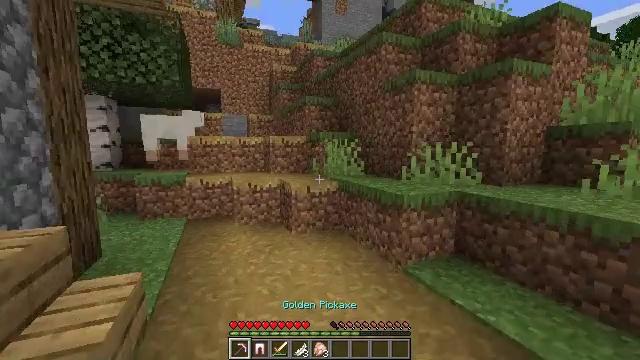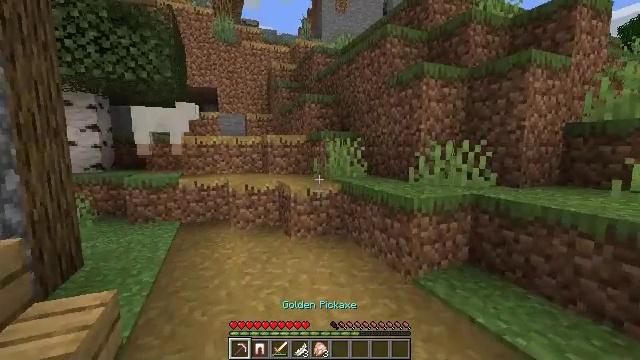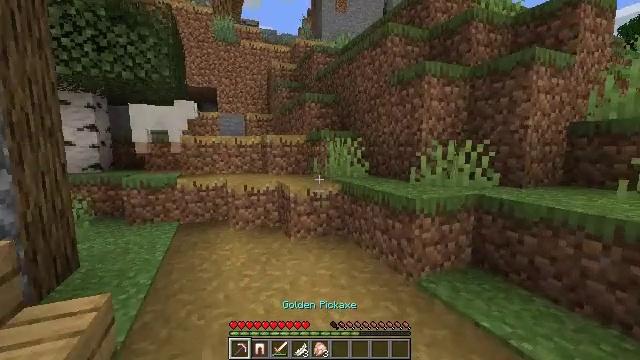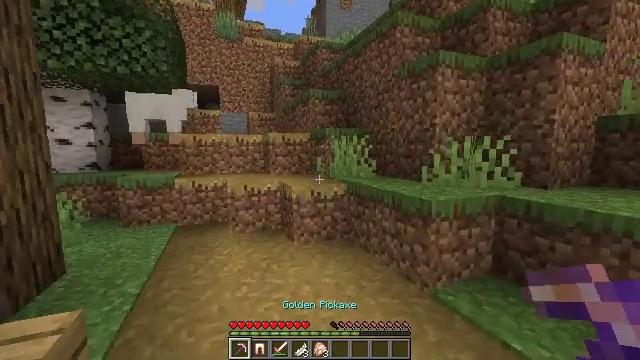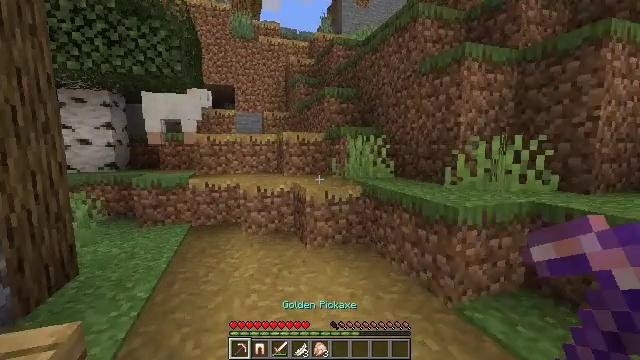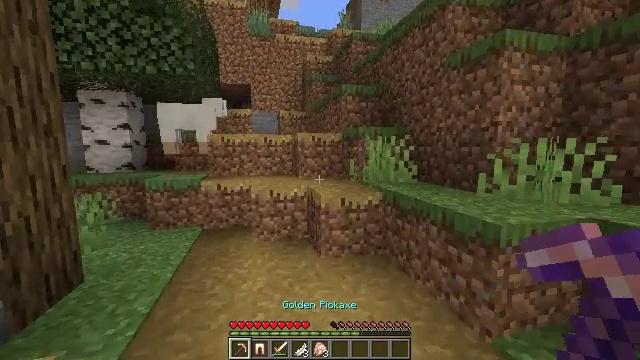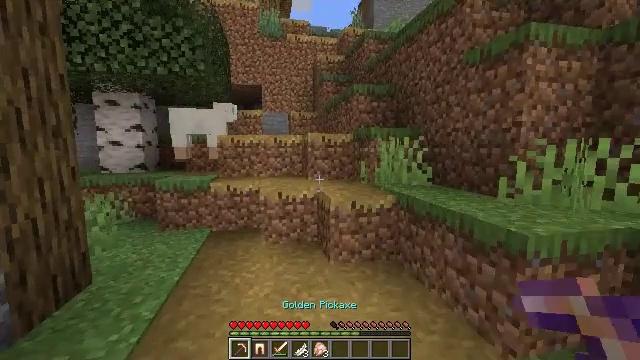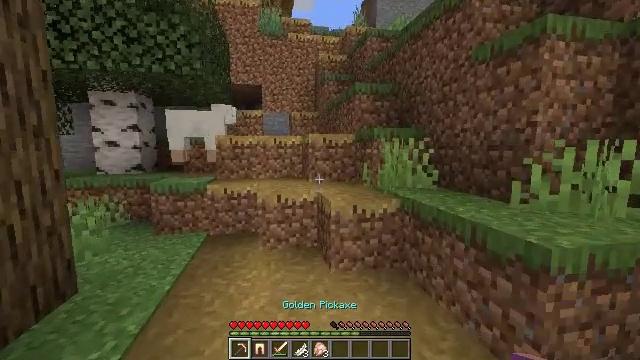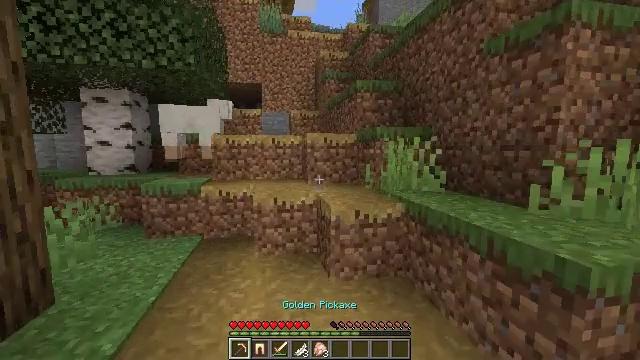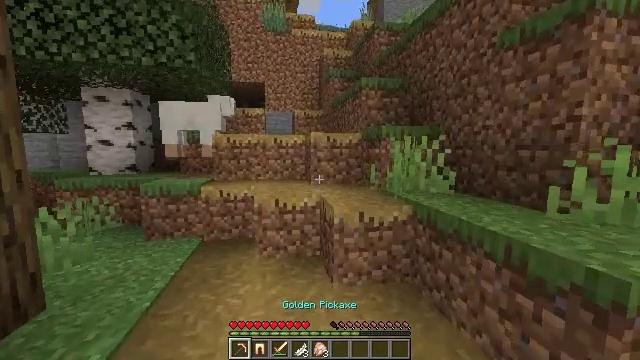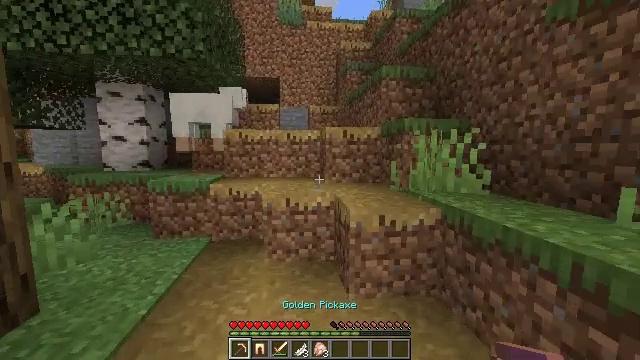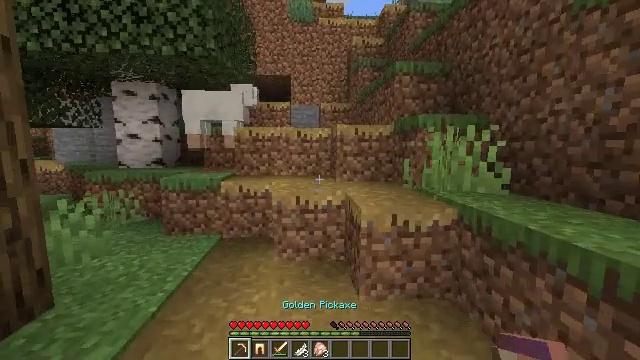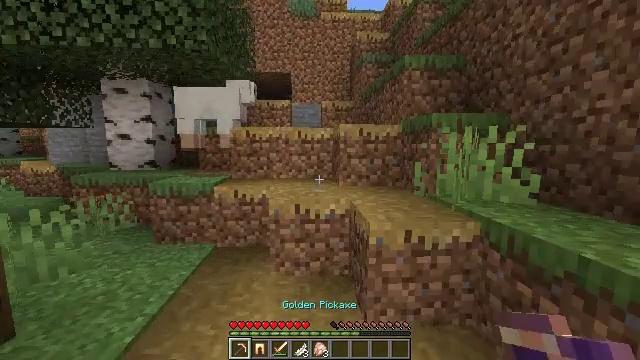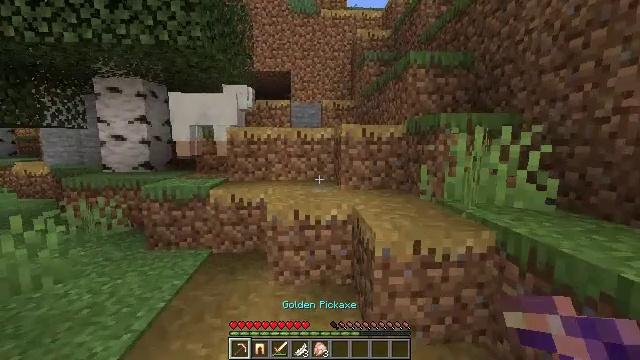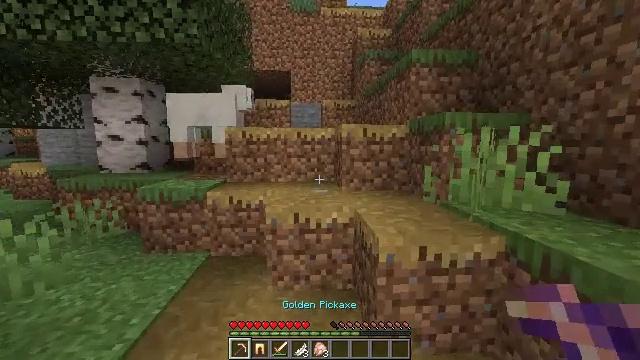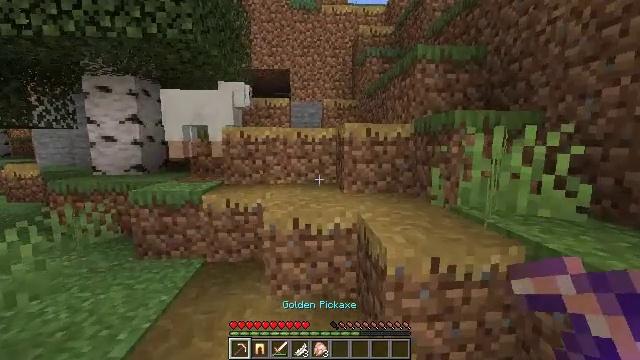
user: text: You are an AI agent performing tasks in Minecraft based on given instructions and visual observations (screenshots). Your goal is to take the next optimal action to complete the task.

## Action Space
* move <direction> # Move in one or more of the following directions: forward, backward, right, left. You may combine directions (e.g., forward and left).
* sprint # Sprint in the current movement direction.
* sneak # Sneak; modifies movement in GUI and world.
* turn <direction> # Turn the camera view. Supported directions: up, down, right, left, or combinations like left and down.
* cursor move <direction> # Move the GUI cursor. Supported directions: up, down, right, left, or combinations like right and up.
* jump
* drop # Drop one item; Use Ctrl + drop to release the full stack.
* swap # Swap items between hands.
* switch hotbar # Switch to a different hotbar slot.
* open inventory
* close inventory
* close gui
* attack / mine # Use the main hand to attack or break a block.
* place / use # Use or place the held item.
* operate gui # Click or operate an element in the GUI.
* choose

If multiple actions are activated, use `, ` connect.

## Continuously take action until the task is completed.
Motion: motion action
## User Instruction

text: Attack the grass path to restore it to dirt.
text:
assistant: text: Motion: move forward
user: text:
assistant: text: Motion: move forward
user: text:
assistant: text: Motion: move forward
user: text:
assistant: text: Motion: move forward, turn left
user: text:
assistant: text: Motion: move forward, turn left
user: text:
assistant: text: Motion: move forward, turn left
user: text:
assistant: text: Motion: move forward
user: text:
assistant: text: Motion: move forward
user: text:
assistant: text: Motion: move forward
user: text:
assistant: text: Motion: move forward, turn left
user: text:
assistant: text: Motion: move forward, turn left
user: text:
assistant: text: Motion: move forward
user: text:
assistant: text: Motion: move forward
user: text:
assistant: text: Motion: move forward
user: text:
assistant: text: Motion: move forward
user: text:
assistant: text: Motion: no_op
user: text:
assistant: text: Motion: no_op
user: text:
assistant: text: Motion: move forward, turn right and up
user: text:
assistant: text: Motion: move forward, turn right and up
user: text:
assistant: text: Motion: move forward, turn right
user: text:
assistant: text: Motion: move forward, turn right, jump
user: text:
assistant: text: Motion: move forward, turn right, jump
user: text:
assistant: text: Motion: move forward, turn right, jump
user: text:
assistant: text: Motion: move forward, turn right, jump
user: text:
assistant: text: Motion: move forward, turn right
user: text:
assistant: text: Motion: move forward, turn right
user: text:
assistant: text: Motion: move forward, turn right
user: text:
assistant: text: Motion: move forward
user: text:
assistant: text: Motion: move forward
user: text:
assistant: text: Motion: move forward, jump